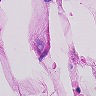
Metastatic tissue present: no